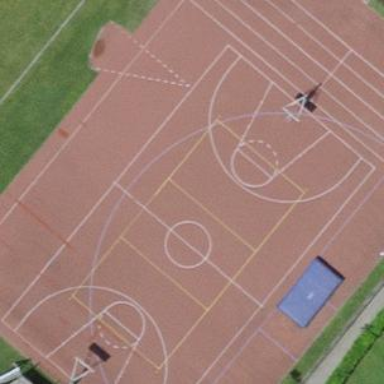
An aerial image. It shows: Basketball court located in leisure land pitch.